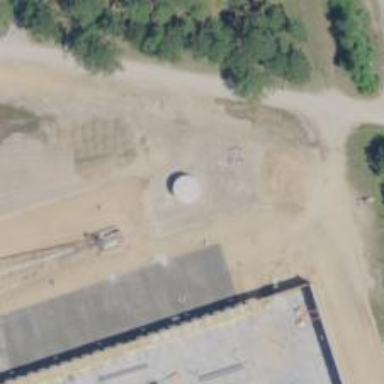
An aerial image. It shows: Storage tank with man-made structure.